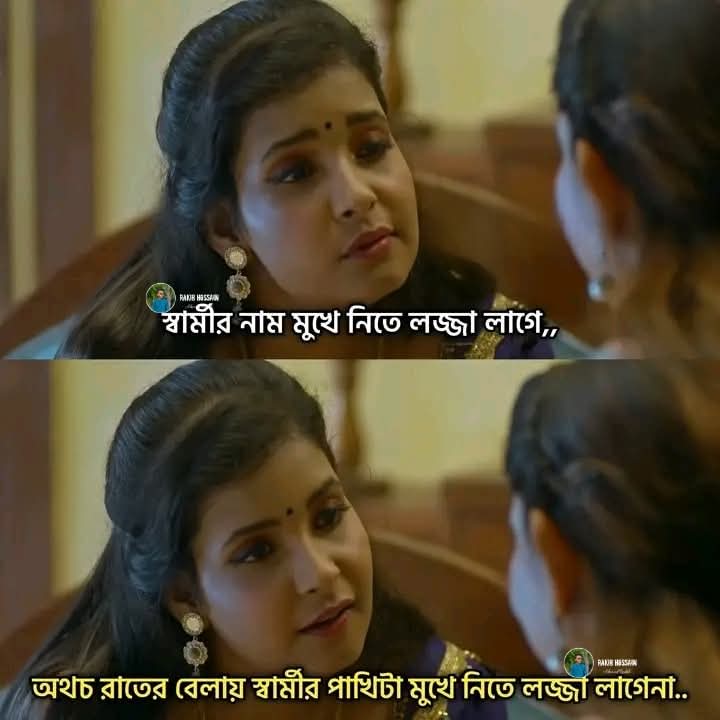
Text: স্বামীর নাম মুখে নিতে লজ্জা লাগে,,
অথচ রাতের বেলায় স্বার্মীর পাখিটা মুখে নিতে লজ্জা লাগেনা..
Label: Non Hate